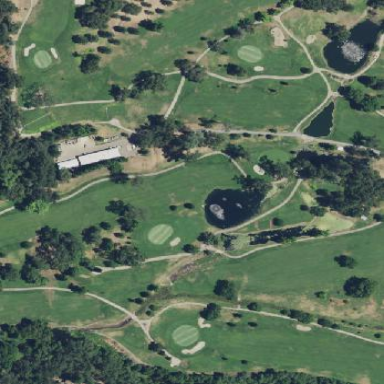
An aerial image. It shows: Scenic view of water hazard on golf course. The natural water feature adds beauty to the landscape.